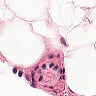
Metastatic tissue present: no